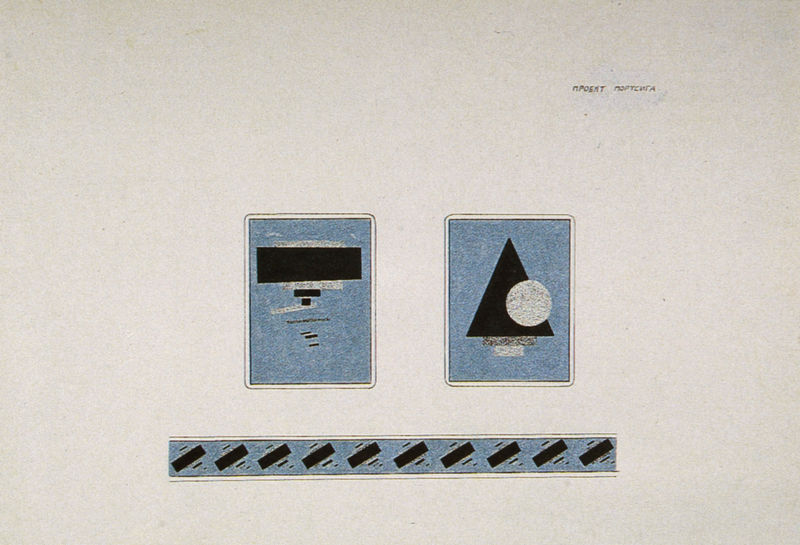
Titel: Entwurf für ein Zigarettenetui
Künstler: Ilja Tschaschnik
Standort: St. Petersburg
Institution: Russisches Museum
Schlagwörter: blau, weiß, dreieck, komposition, braun, grau, schwarz, skizze, zeichnung, beige, muster, ornament, band, rahmen, bild, signatur, felder, drei, schräg, kreis, rund, umrandung, hellblau, schrift, bilder, papier, moderne, russland, abstrakt, flächen, modern, formen, grafik, graphik, linien, rand, karten, inschrift, aufrecht, streifen, balken, striche, abstraktion, collage, rechtecke, schild, buch, rechteck, linie, linear, umrahmung, form, titel, illustration, text, strich, reihe, kugel, entwurf, senkrecht, diagonal, geometrisch, karte, serie, quader, struktur, waagerecht, viereckig, gerahmt, pyramide, verzeirung, abgerundet, ungegenständlich, design, dreick, geometrie, kästchen, quadrat, viereck, doppelt, wiederholen, kuben, umrahmt, russisch, spielkarten, verkehrsschild, schwarzblau, konstruktiv, reige, kyrillisch, formeln, blauschwarz, suprematismus, kreiss, konstruktivistisch, seriell, malevitsch, helblau, suprematistisch, rußlan, additiv, rechtecl, dreieck+blau, kostruktivistisch, gaur, umradet, umramt